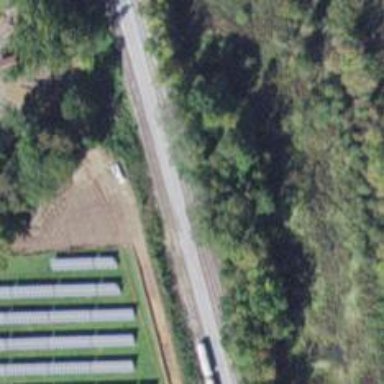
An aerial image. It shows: Railway track.